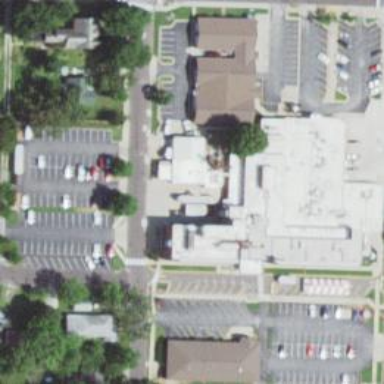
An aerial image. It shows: Healthcare facility identified as hospital.